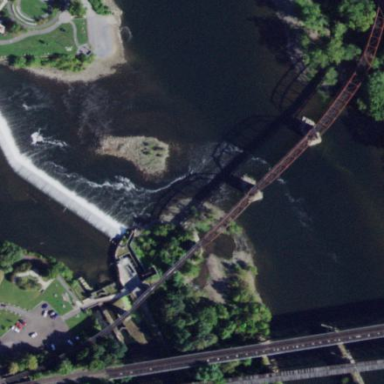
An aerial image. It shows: Man-made bridge.